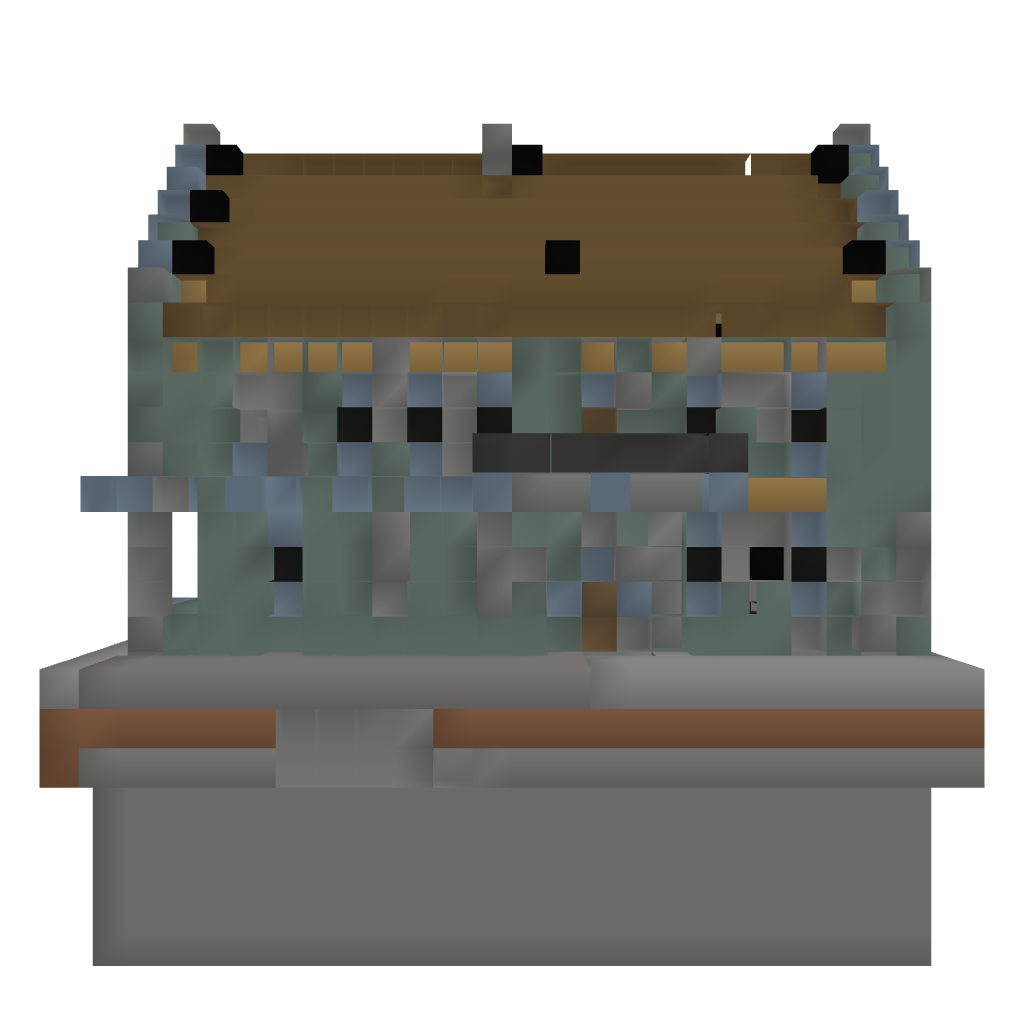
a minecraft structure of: MEDIEVAL Town house